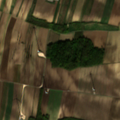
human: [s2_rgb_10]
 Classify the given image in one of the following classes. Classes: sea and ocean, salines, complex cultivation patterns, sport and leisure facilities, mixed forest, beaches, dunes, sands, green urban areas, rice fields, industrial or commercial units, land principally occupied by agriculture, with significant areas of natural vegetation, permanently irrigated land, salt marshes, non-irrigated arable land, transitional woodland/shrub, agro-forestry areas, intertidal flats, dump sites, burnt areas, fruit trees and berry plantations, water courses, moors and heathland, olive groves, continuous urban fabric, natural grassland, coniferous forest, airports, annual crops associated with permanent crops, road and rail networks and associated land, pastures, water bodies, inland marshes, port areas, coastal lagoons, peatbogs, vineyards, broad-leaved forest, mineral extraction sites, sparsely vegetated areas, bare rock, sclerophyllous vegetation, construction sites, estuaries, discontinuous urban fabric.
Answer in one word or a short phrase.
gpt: non-irrigated arable land, vineyards, land principally occupied by agriculture, with significant areas of natural vegetation, broad-leaved forest